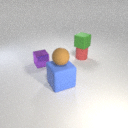
large blue rubber cube below small brown rubber sphere